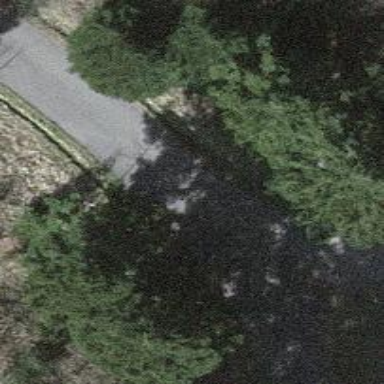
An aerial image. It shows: Well-maintained track road of grade 1.